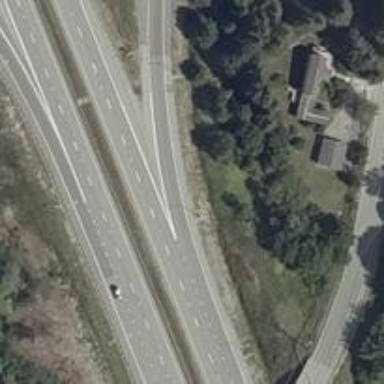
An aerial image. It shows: Asphalt motorway link.